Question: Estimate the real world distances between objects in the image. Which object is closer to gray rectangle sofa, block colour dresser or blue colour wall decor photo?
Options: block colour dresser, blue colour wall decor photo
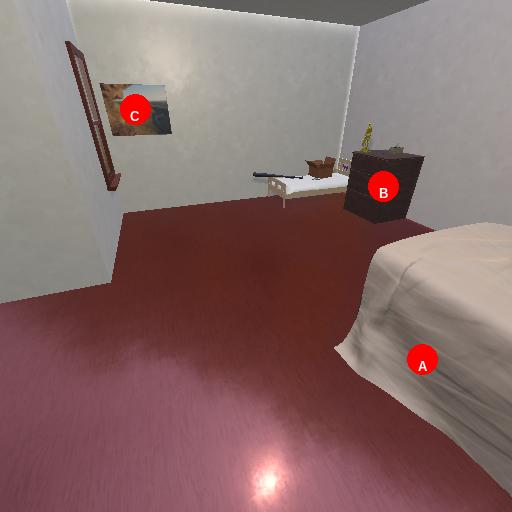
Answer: block colour dresser